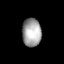
Tissue: lung
Cell type: Endothelial cells
Senescence score: 0.5886
Nuclear area (px): 530
Mean DAPI intensity: 161.836